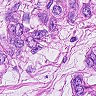
Metastatic tissue present: yes